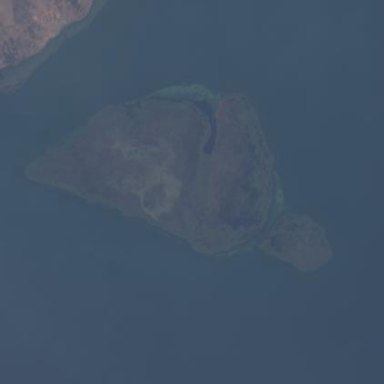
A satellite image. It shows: Islet.